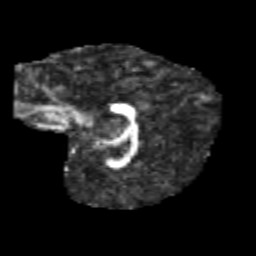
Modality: FA
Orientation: sagittal
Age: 9
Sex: female
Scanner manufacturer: siemens
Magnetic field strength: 3 T
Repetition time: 3.8 s
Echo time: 0.07 s